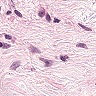
Metastatic tissue present: no